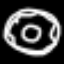
Label: donut